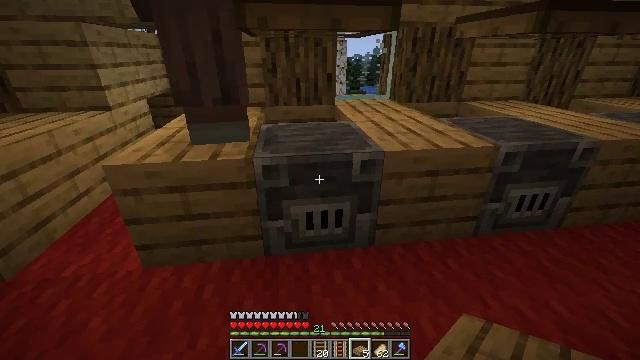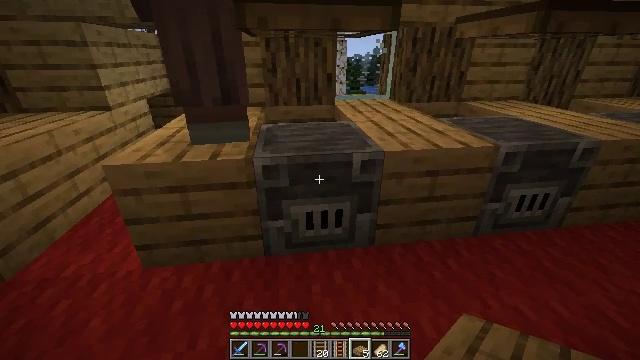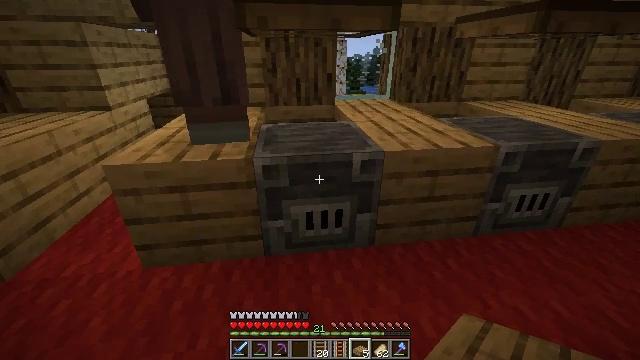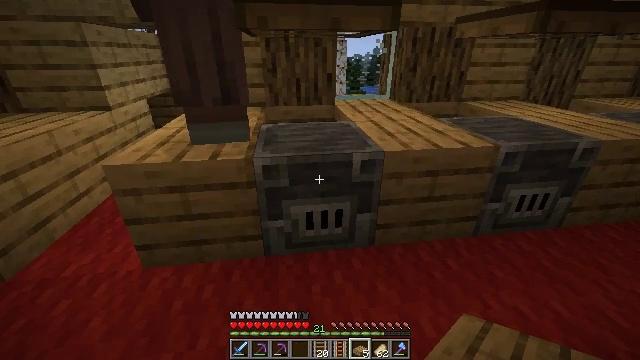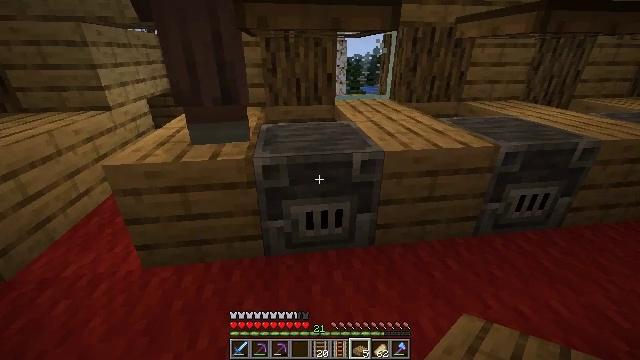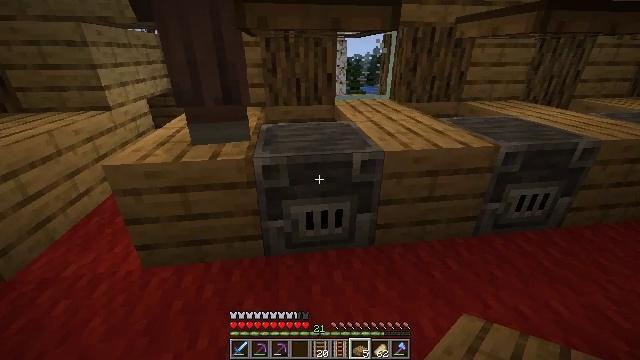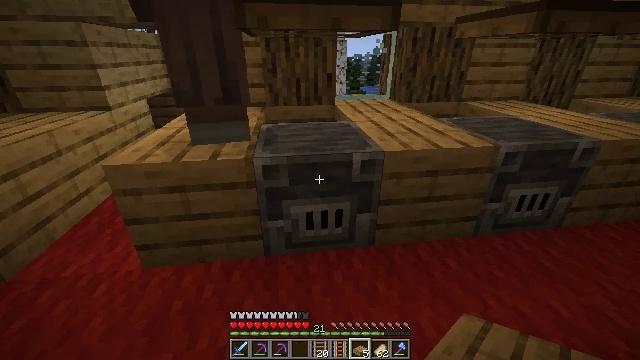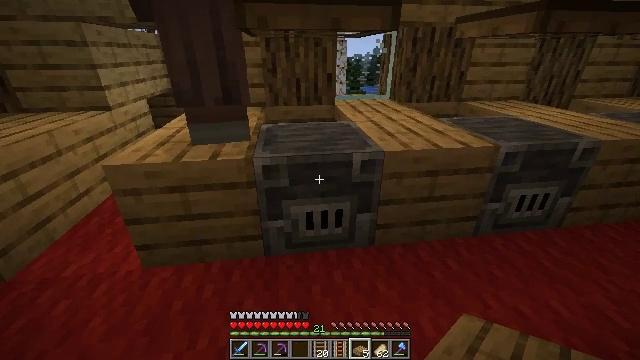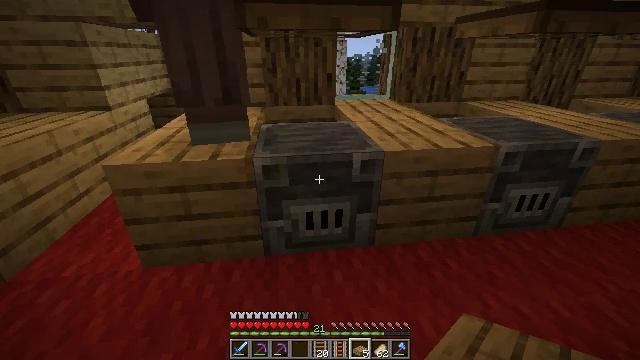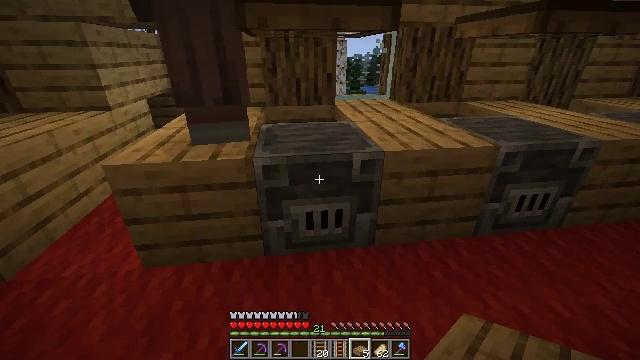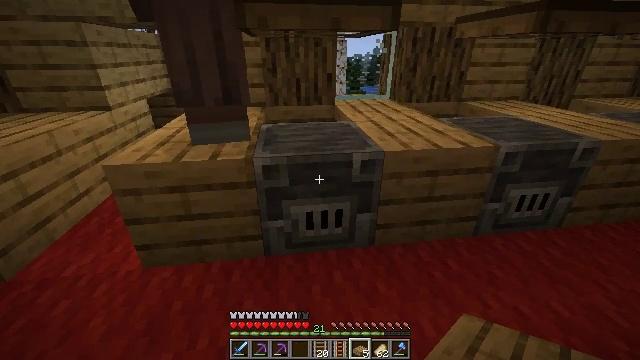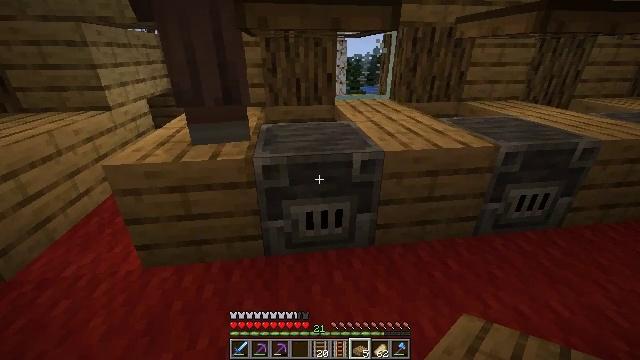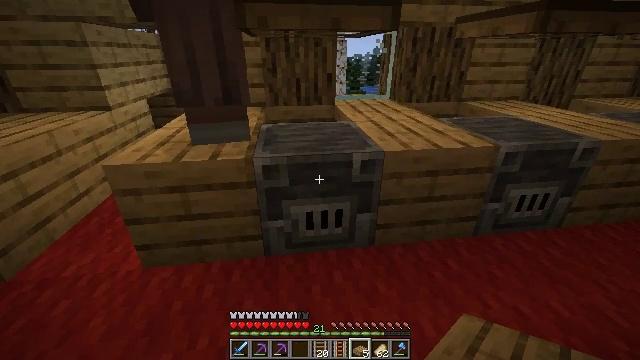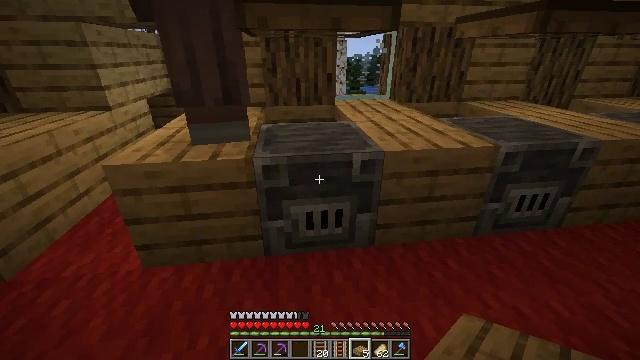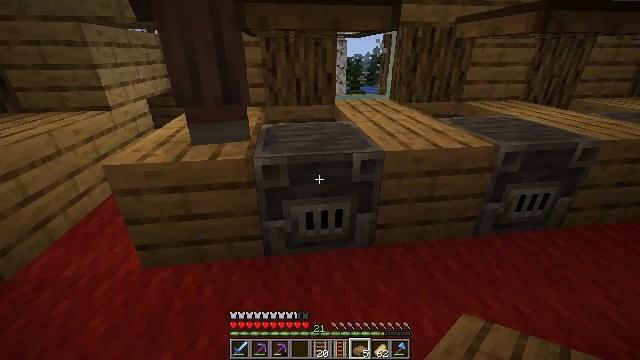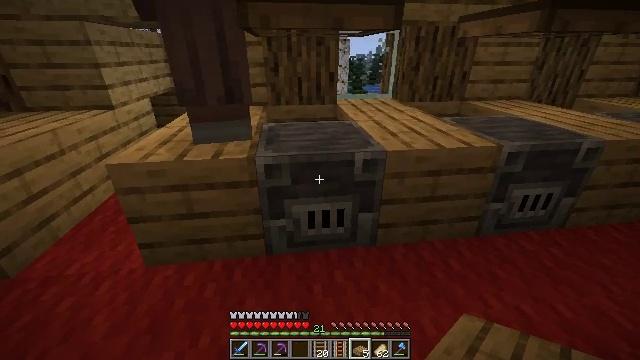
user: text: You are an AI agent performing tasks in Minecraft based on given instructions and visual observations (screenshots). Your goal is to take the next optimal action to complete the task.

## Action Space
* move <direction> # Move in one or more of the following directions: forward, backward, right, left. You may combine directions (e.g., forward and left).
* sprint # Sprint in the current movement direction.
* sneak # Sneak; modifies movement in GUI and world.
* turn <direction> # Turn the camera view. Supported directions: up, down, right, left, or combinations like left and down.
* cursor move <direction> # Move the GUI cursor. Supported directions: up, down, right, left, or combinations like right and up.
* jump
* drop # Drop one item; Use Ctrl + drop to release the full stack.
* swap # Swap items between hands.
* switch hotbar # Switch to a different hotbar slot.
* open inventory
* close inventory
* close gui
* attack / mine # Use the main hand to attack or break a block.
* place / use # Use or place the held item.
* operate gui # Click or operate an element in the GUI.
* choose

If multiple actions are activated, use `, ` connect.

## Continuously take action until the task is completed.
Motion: motion action
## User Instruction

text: Collect the blast furnace by mining it.
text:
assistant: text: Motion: no_op
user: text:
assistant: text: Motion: no_op
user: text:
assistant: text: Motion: no_op
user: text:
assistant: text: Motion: no_op
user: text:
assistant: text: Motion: no_op
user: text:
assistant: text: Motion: no_op
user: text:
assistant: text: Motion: no_op
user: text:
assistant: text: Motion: no_op
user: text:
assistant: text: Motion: no_op
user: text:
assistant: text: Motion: no_op
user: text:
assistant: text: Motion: no_op
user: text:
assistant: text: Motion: no_op
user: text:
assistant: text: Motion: no_op
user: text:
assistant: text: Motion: no_op
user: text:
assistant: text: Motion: no_op
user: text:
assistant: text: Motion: no_op
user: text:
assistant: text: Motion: no_op
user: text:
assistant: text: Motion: no_op
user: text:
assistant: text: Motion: no_op
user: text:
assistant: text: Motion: no_op
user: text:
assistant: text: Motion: no_op
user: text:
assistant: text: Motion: no_op
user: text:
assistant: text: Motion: no_op
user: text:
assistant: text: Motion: no_op
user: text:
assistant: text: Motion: turn down
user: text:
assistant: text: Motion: turn right and down
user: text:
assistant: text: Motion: no_op
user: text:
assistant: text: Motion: no_op
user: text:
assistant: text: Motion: no_op
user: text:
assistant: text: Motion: no_op